Question: On google flights page, I want to click on the right arrow (increase number of days) at the bottom of the dialog (attached image). The second click gives me 'selenium.common.exceptions.TimeoutException' error.
Here is my code:
'''
url = 'https://www.google.fr/flights'
driver.get(url)
elem1 = driver.find_elements_by_xpath("//span[@class='gws-flights-form__date-content']")[0]
elem1.click()
a = wait.until(EC.visibility_of_element_located((By.XPATH, "//<span[@class='gws-flights-dialog__calendar-duration-flipper-increase']")))
a.click()
'''

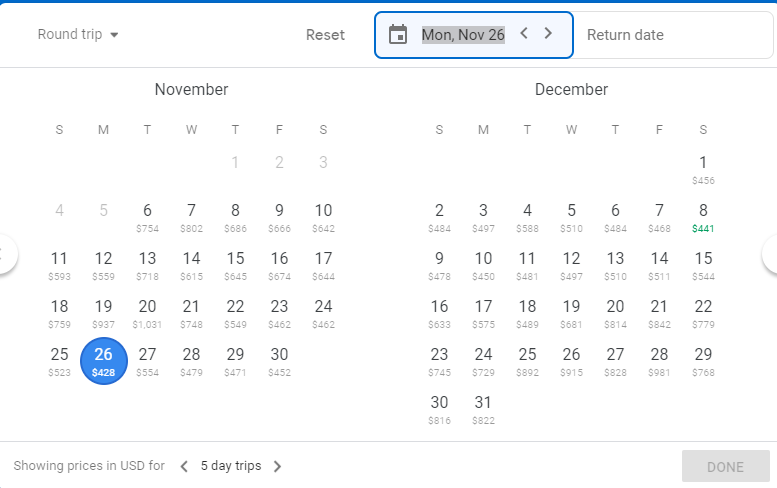
Answer: To click on the to increase number of days at the bottom of the dialog instead of using 'visibility_of_element_located()' method you need to use 'element_to_be_clickable()' method and you can use either of the following solutions:
- 'CSS_SELECTOR':'''
WebDriverWait(driver, 20).until(EC.element_to_be_clickable((By.CSS_SELECTOR, "div.gws-flights-form__departure-input[data-flt-ve='departure_date'] div.gws-flights-form__next"))).click()
'''
- 'XPATH':'''
WebDriverWait(driver, 20).until(EC.element_to_be_clickable((By.XPATH, "//div[@data-flt-ve='departure_date' and contains(@class,'gws-flights-form__departure-input')]//div[@class='gws-flights-form__next']"))).click()
'''